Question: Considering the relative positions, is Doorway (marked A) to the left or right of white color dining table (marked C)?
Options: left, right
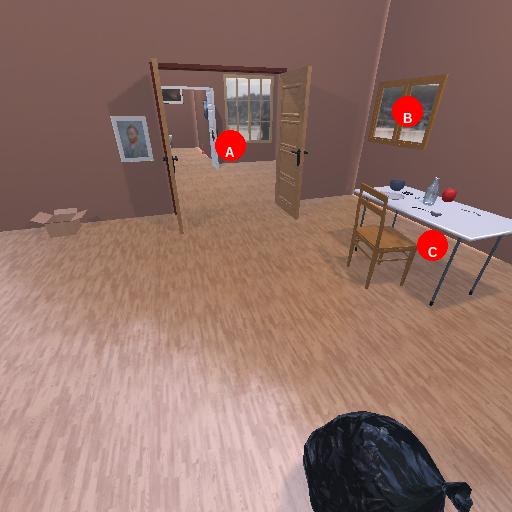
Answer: left